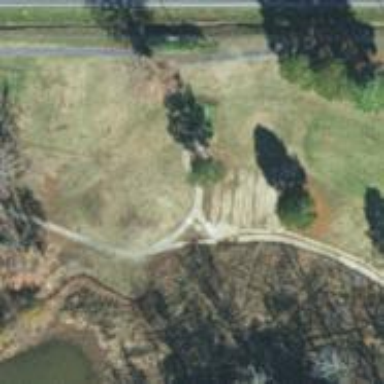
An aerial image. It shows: Pathway for golfing.